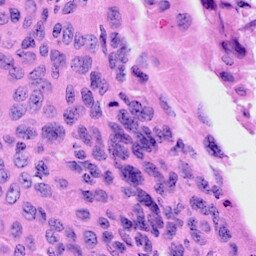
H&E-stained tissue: Cervix